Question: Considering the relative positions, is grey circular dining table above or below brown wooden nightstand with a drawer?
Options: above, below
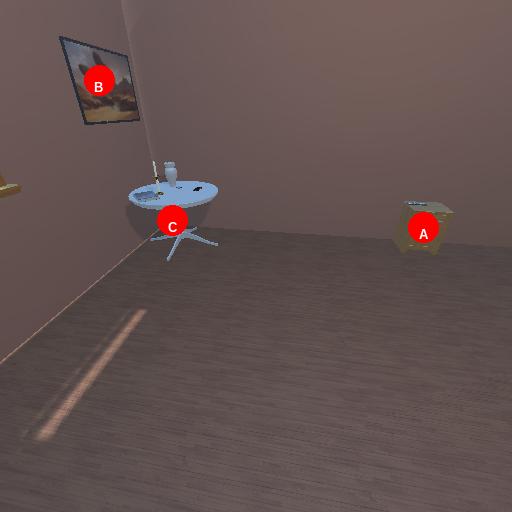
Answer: above